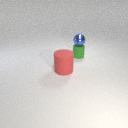
small green rubber cylinder behind large red rubber cylinder